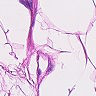
Metastatic tissue present: no